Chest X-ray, PA view. Patient: 37 years old, sex M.
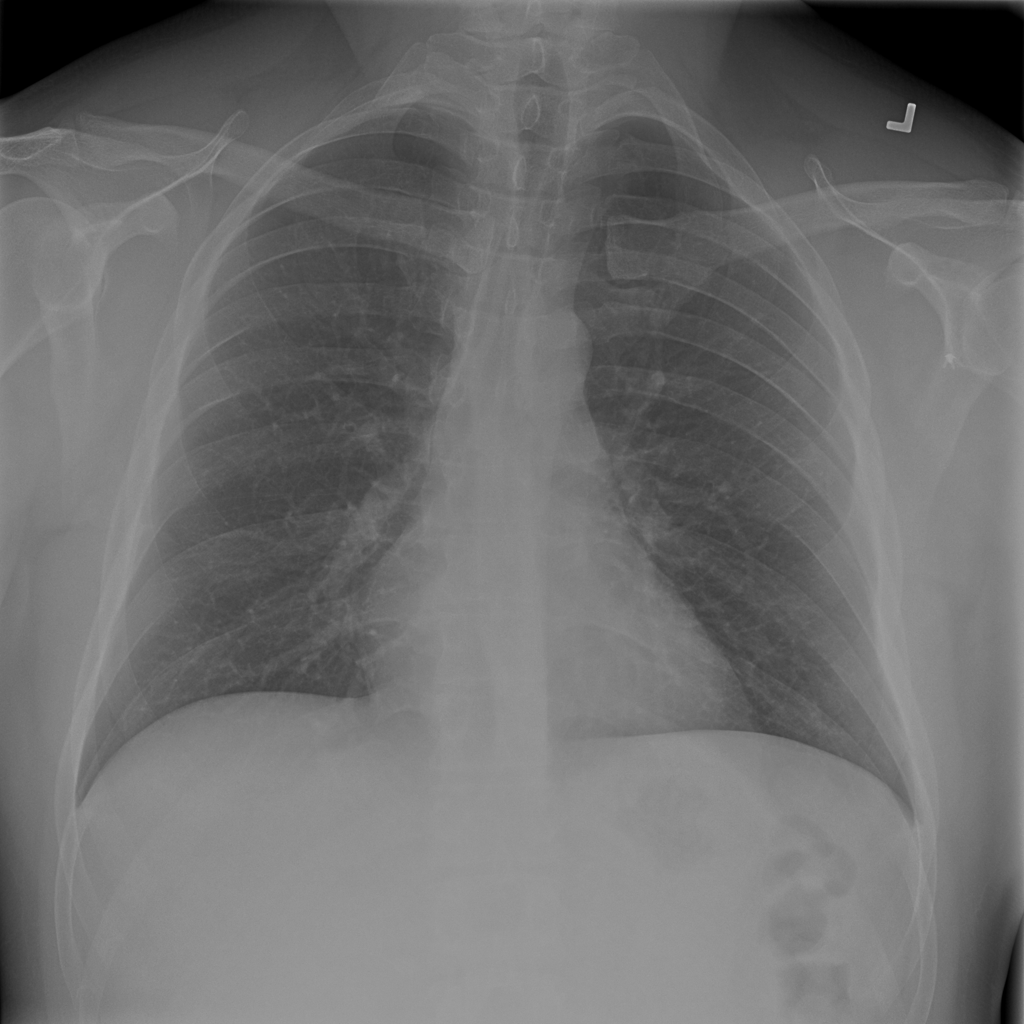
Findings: No Finding